Interaction volume radius: 5 \u00c5
Interaction volume height: 10 \u00c5
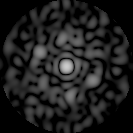
Disorder parameter: 0.825